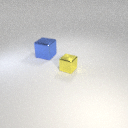
small yellow metal cube in front of large blue metal cube